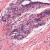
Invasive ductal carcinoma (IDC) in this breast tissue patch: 0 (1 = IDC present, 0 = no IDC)